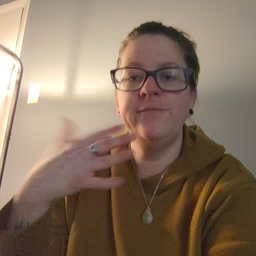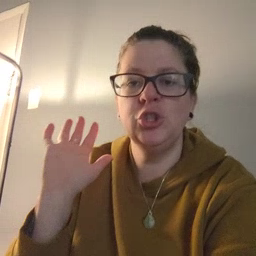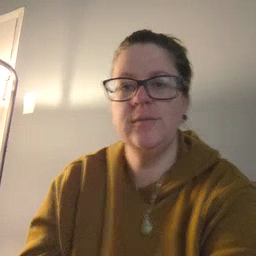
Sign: finish